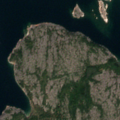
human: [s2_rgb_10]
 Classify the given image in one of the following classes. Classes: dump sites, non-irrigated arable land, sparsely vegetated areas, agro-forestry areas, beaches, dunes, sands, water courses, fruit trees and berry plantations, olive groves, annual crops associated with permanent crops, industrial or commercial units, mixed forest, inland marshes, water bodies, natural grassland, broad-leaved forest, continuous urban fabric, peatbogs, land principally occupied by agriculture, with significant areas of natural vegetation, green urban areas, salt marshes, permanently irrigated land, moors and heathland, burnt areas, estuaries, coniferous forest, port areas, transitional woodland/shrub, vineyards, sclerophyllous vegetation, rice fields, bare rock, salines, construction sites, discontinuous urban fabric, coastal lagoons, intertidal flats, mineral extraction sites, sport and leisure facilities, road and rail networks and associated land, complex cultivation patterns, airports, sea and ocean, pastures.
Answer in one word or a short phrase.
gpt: mixed forest, bare rock, sea and ocean